Interaction volume radius: 5 \u00c5
Interaction volume height: 10 \u00c5
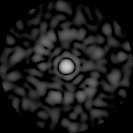
Disorder parameter: 0.8606